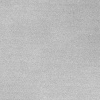
Atmospheric dust classification: dusty